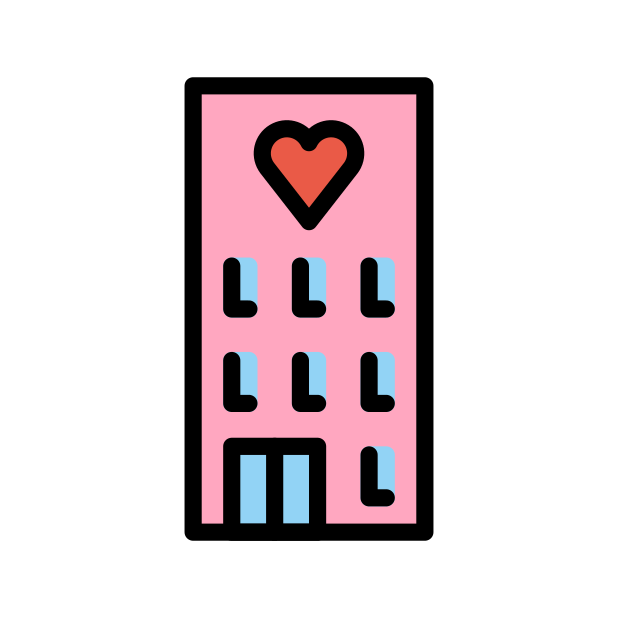
Emoji: 🏩
Name: love hotel
Unicode: 0x1f3e9